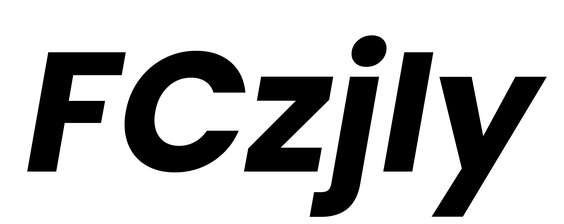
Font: Poppins-BoldItalic